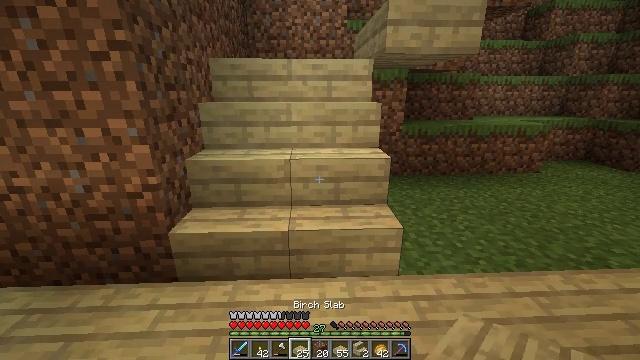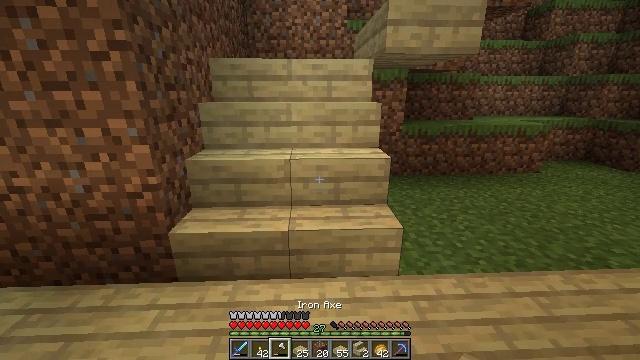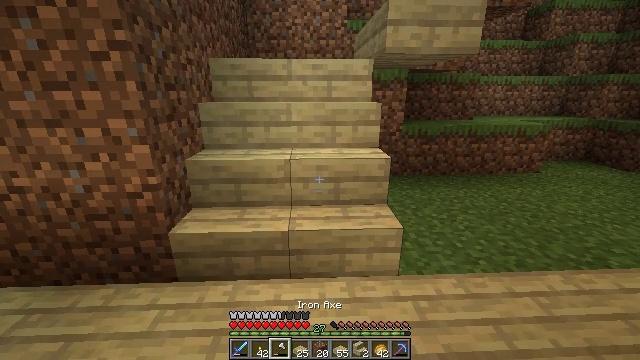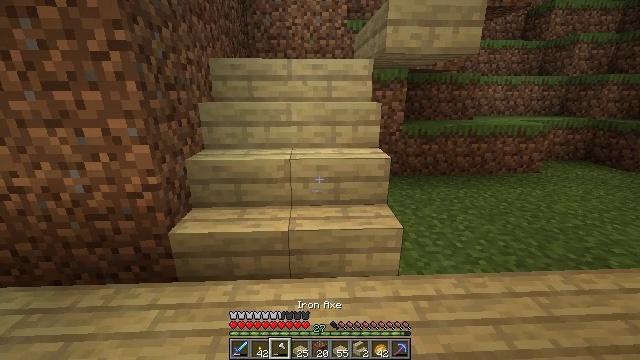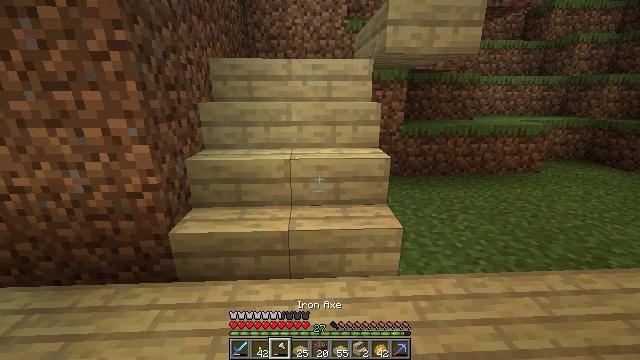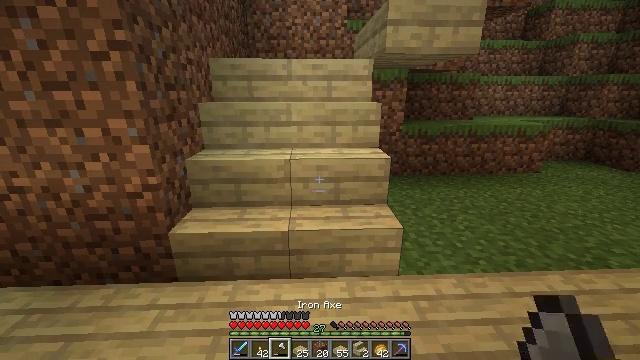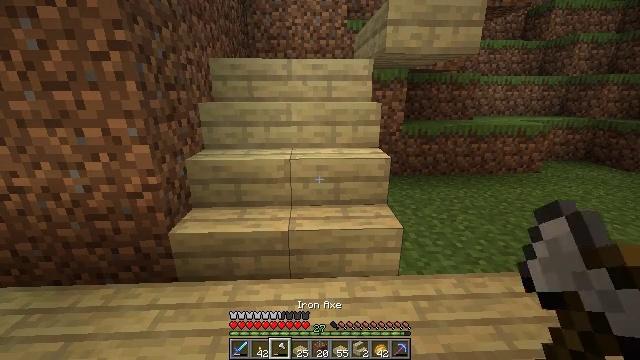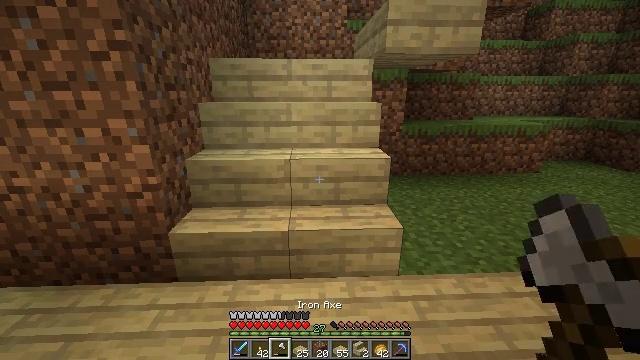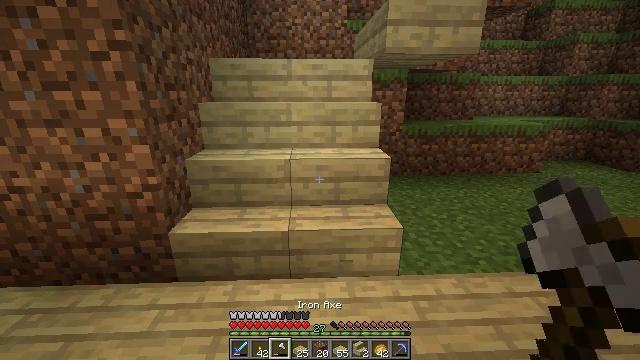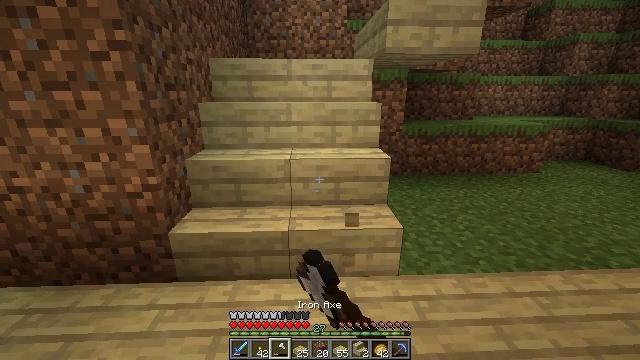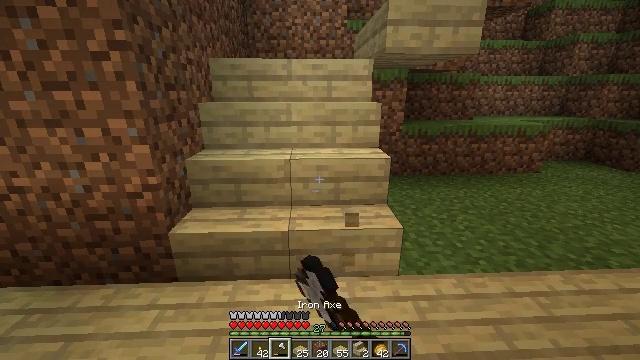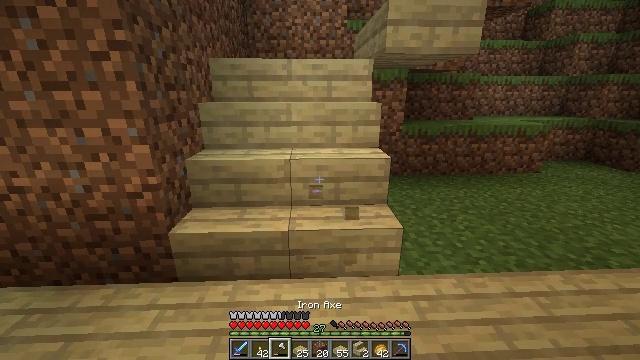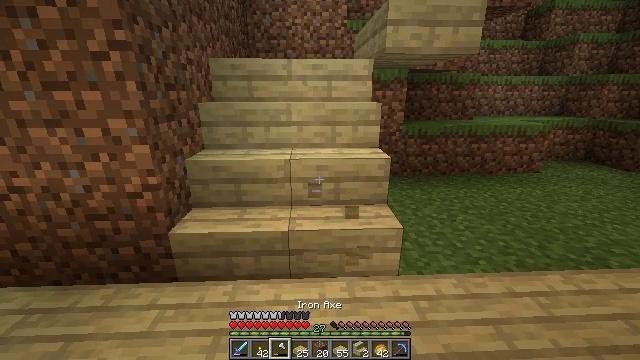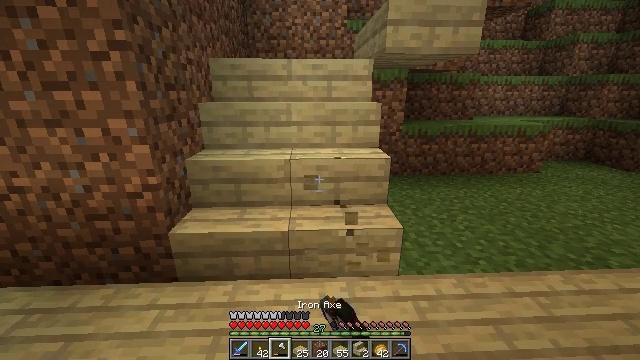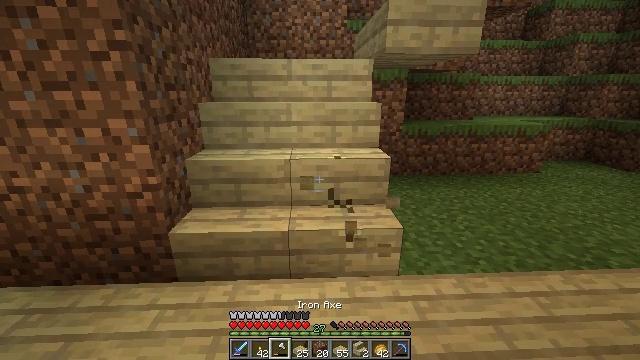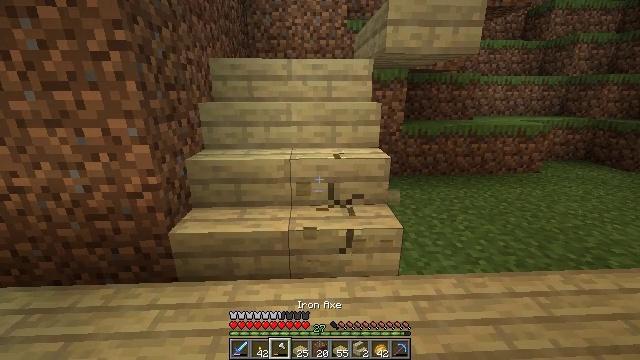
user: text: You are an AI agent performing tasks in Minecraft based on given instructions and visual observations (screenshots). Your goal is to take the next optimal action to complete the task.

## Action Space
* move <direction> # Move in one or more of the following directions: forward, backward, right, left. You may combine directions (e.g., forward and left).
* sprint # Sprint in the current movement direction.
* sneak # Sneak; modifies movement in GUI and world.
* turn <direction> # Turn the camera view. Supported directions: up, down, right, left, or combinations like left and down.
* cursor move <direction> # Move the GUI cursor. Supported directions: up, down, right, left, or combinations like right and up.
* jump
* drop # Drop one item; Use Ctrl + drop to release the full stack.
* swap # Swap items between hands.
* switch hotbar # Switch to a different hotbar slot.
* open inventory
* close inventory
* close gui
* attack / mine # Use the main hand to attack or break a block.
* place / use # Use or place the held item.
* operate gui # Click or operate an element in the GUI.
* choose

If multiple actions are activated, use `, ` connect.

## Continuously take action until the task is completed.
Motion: motion action
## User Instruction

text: Mine the birch stairs.
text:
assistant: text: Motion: no_op
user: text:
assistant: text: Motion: no_op
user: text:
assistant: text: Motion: no_op
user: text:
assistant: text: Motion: no_op
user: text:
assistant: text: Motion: no_op
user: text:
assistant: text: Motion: no_op
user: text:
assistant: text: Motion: no_op
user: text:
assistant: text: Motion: attack / mine
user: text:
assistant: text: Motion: attack / mine
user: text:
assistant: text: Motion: attack / mine
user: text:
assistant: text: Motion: attack / mine
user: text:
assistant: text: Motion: attack / mine
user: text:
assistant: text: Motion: attack / mine
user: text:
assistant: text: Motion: attack / mine
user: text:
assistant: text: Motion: attack / mine
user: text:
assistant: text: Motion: attack / mine
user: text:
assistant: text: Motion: attack / mine
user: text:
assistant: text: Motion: attack / mine
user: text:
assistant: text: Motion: attack / mine
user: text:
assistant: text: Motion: attack / mine
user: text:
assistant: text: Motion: attack / mine
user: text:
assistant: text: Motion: attack / mine
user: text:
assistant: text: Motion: attack / mine
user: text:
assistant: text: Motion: attack / mine
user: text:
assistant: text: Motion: attack / mine
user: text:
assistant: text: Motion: attack / mine
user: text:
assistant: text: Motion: turn right and up, attack / mine
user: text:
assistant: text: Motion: turn right and up, attack / mine
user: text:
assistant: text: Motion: turn right and up, attack / mine
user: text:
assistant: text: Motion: turn up, attack / mine